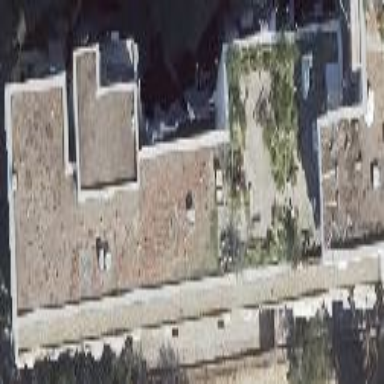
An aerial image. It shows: Residential building.